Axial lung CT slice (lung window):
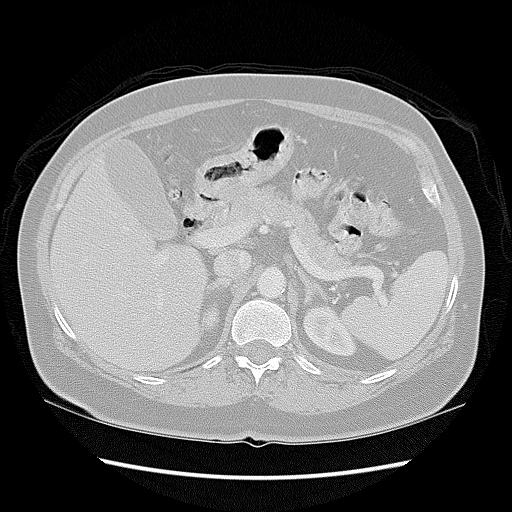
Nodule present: no